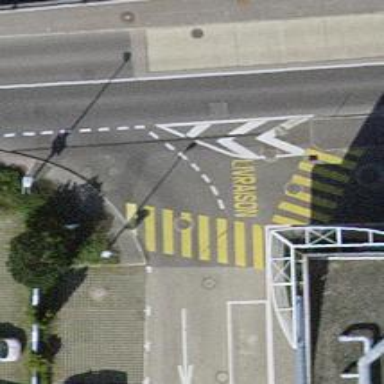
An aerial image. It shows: Uncontrolled zebra crossing.